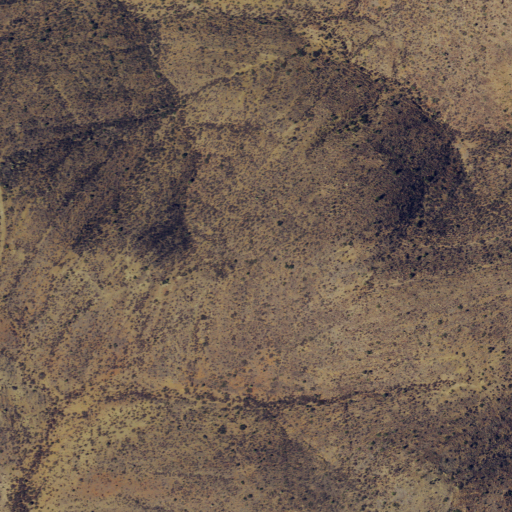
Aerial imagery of ridge(s) in Texas named Devils Backbone containing only shrub